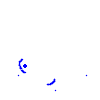
Particle: proton